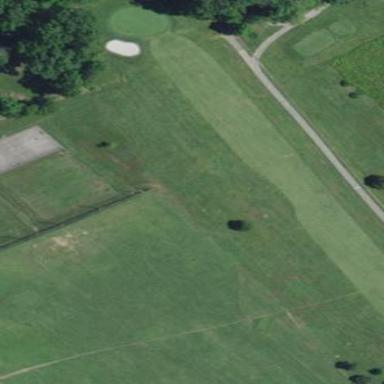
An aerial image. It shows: Golf fairway surrounded by grass.